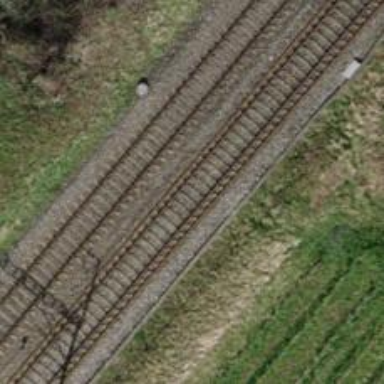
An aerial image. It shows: Single-track railway with electrified contact lines.